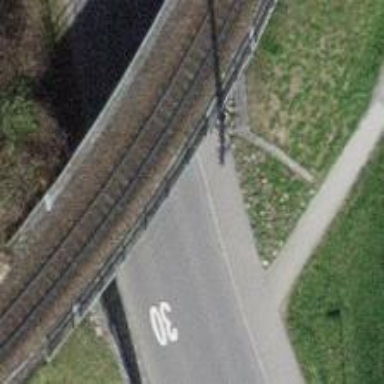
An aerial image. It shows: Narrow-gauge railway bridge with electrified contact line.